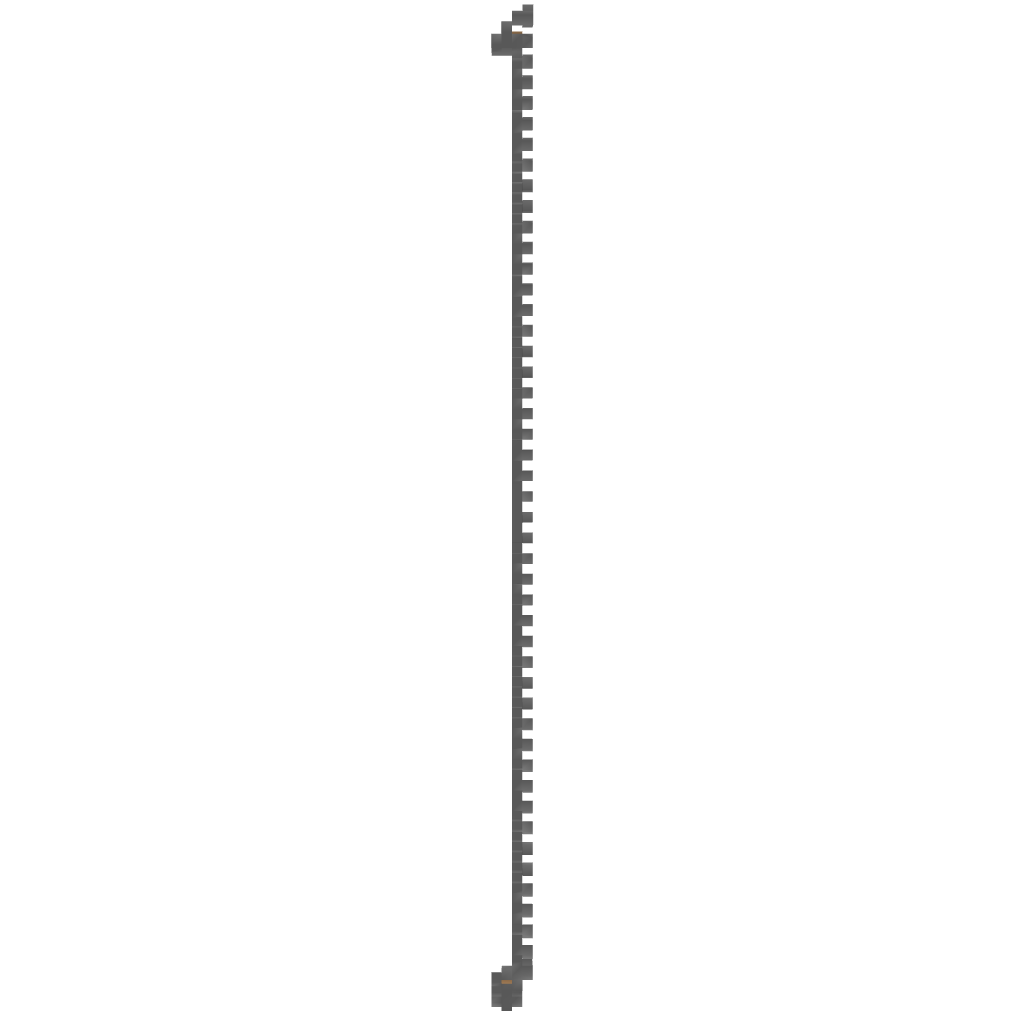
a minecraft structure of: Anvil Drop bad low quality